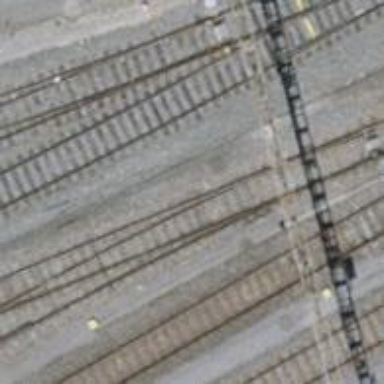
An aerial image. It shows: Railway switch.